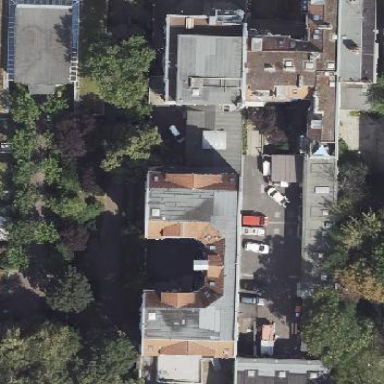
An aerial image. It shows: Building with saltbox-shaped roof.